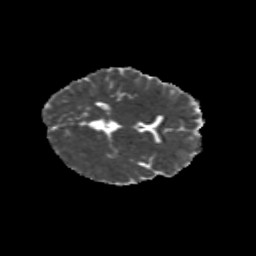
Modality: MD
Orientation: axial
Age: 12
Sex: male
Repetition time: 9.512 s
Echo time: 0.089 s